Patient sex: F
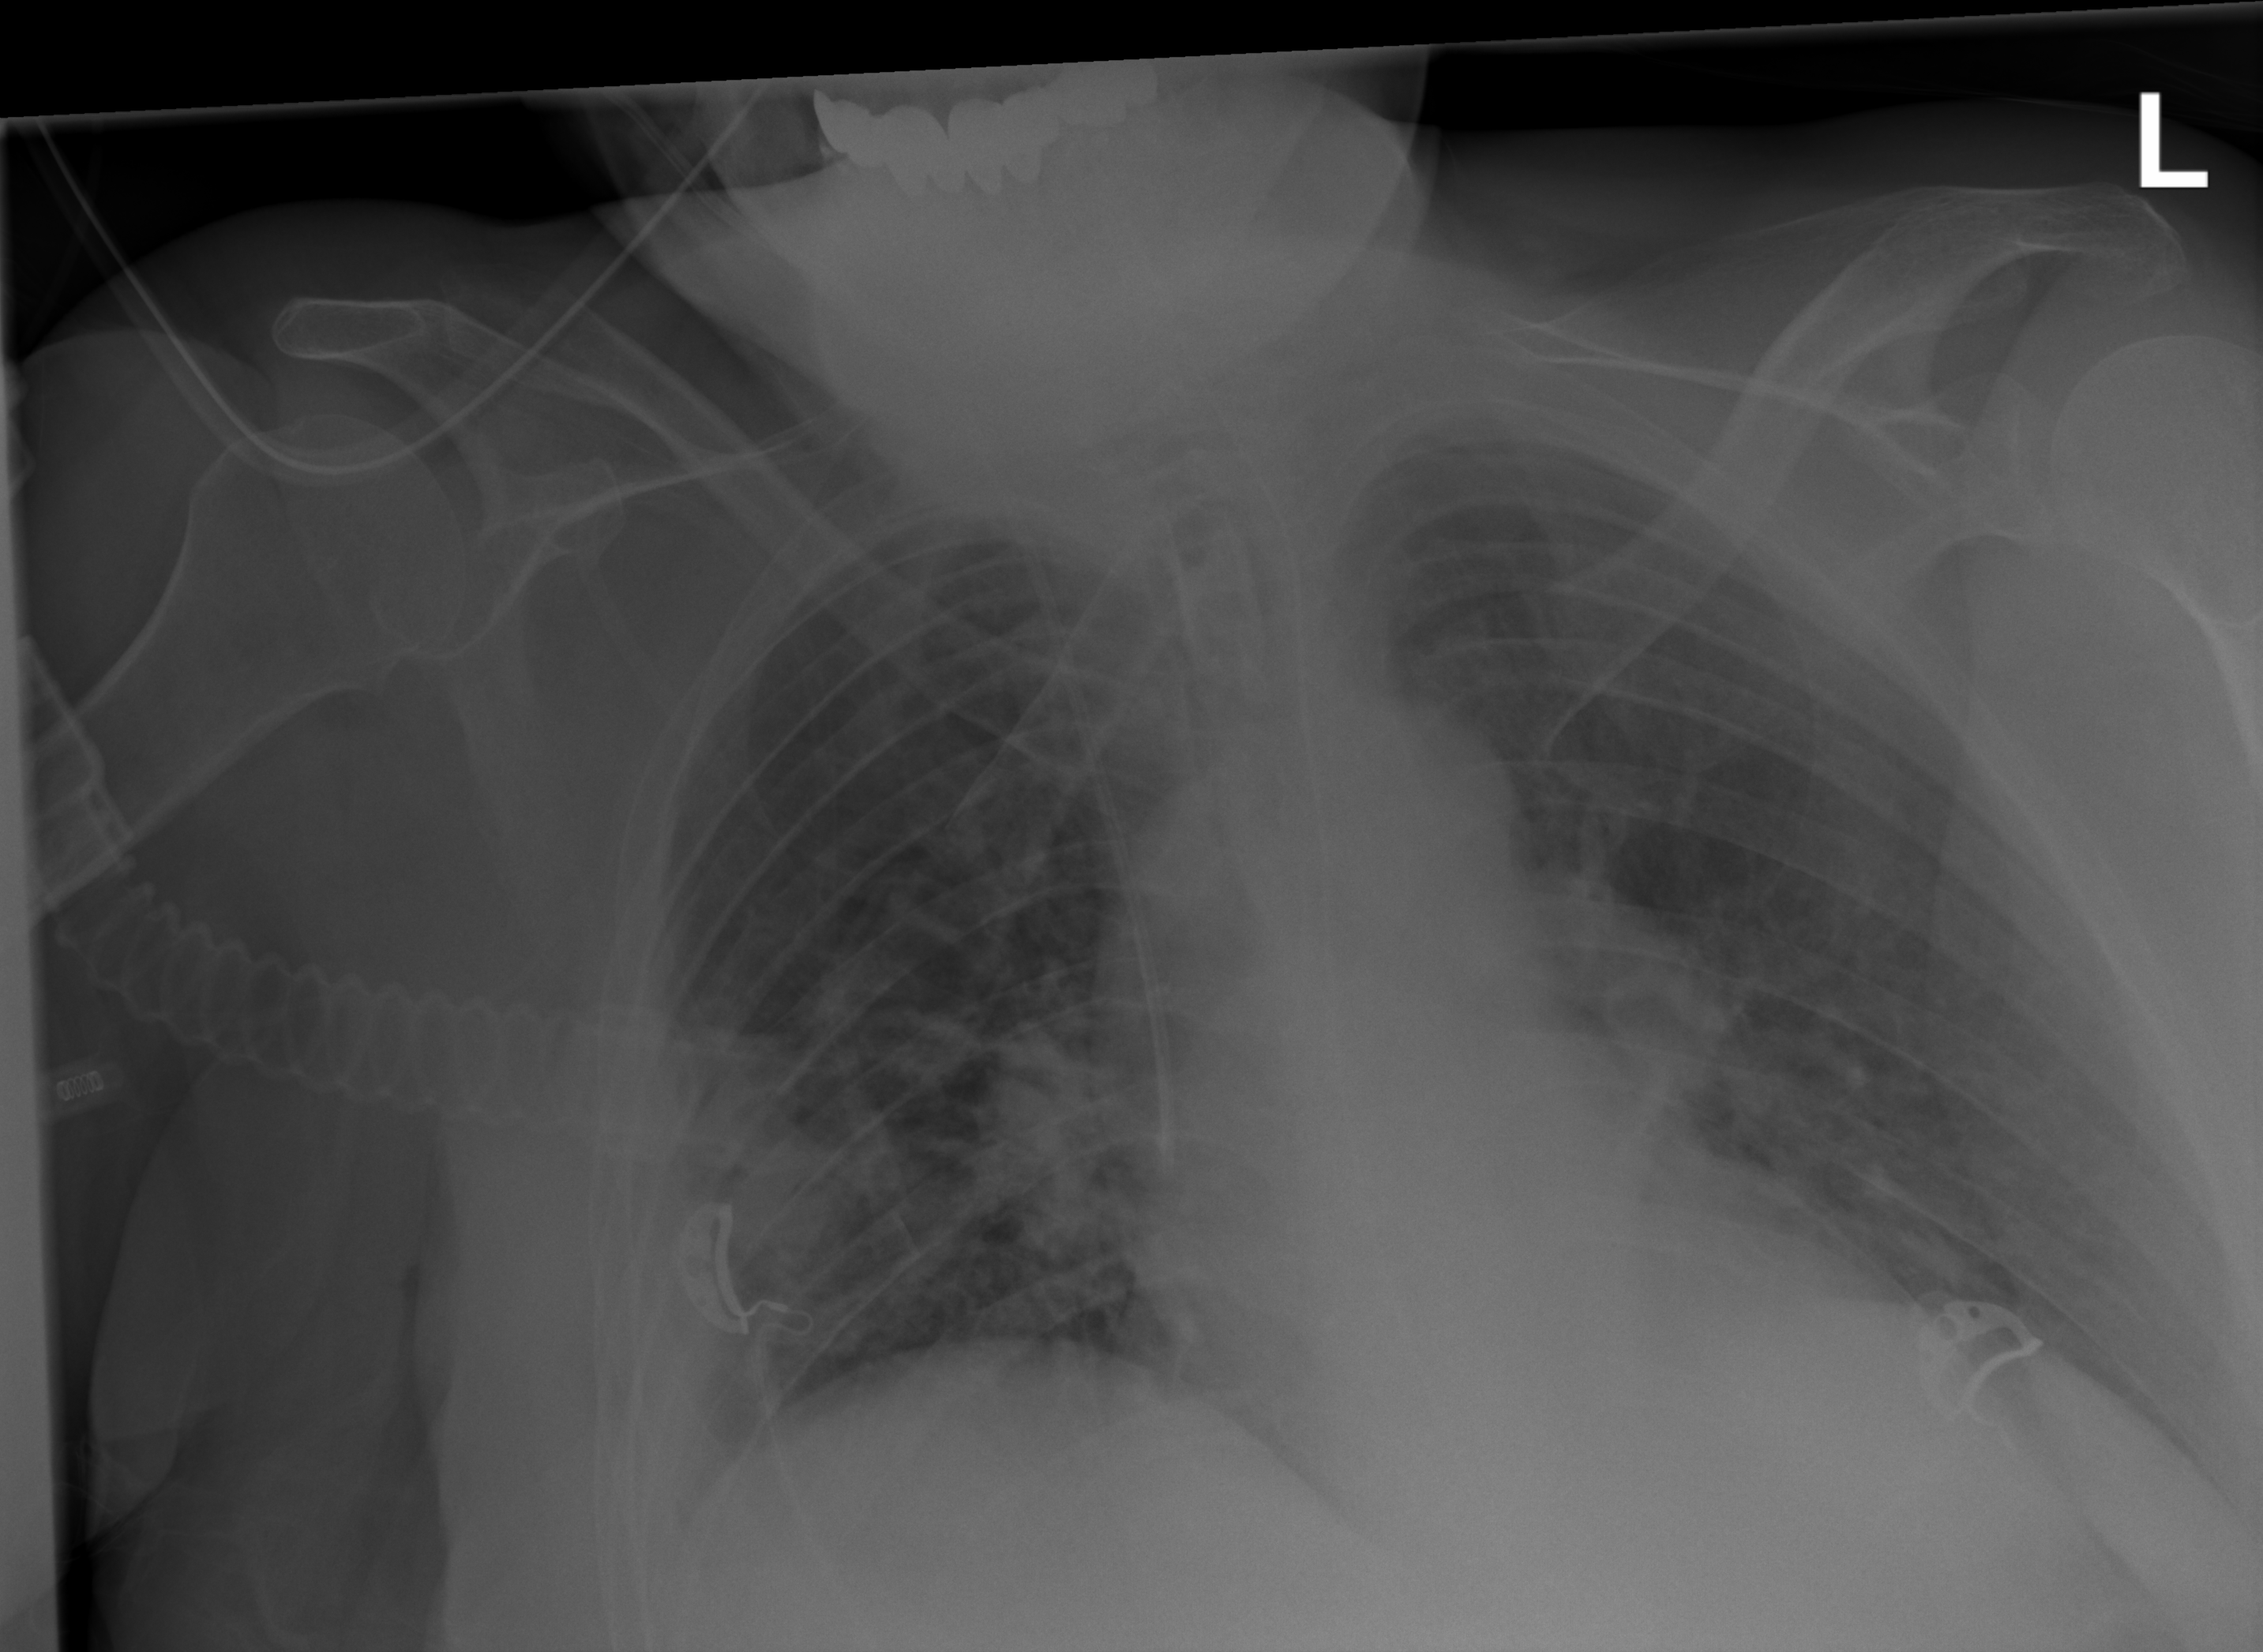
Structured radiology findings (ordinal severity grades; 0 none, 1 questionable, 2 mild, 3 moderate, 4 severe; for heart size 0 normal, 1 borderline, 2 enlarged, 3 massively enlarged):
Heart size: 2
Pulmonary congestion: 2
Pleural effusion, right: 2
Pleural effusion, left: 0
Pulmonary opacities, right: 2
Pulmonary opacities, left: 0
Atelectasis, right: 2
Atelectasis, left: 2